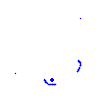
Particle: proton